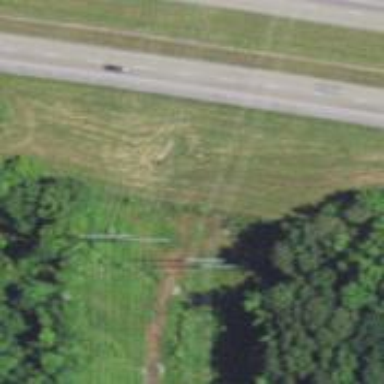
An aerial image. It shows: Power pole.